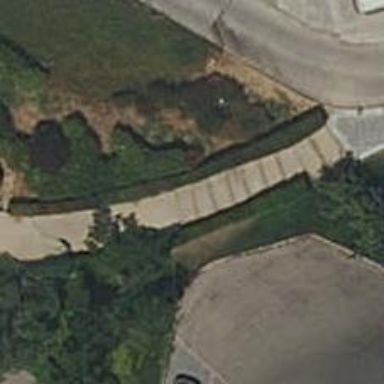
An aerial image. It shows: Paved sidewalk along the footway.